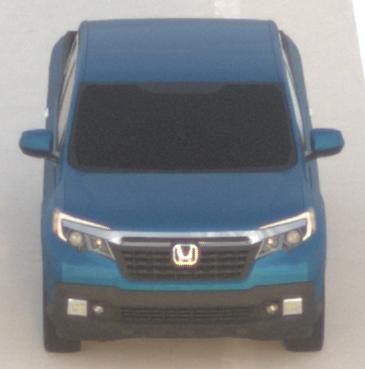
Make: Honda
Model: Ridgeline
Detailed model: Gen. 2
Model produced from: 2016
Model produced until: 2020
Doors: 4
Color: blue
Road condition: dry road
Daytime: sunrise or sunset
Contrast: low contrast